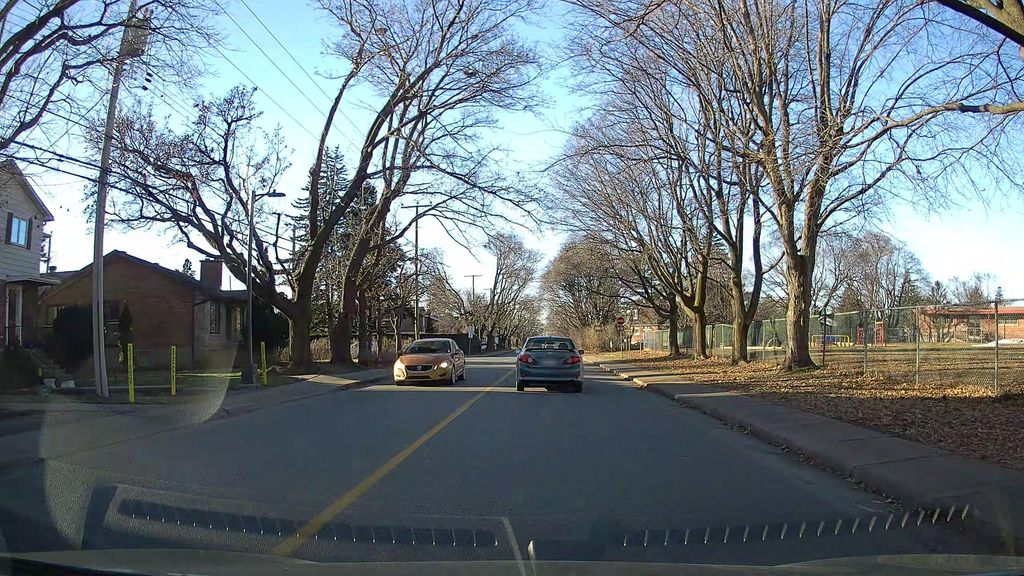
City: montreal